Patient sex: F
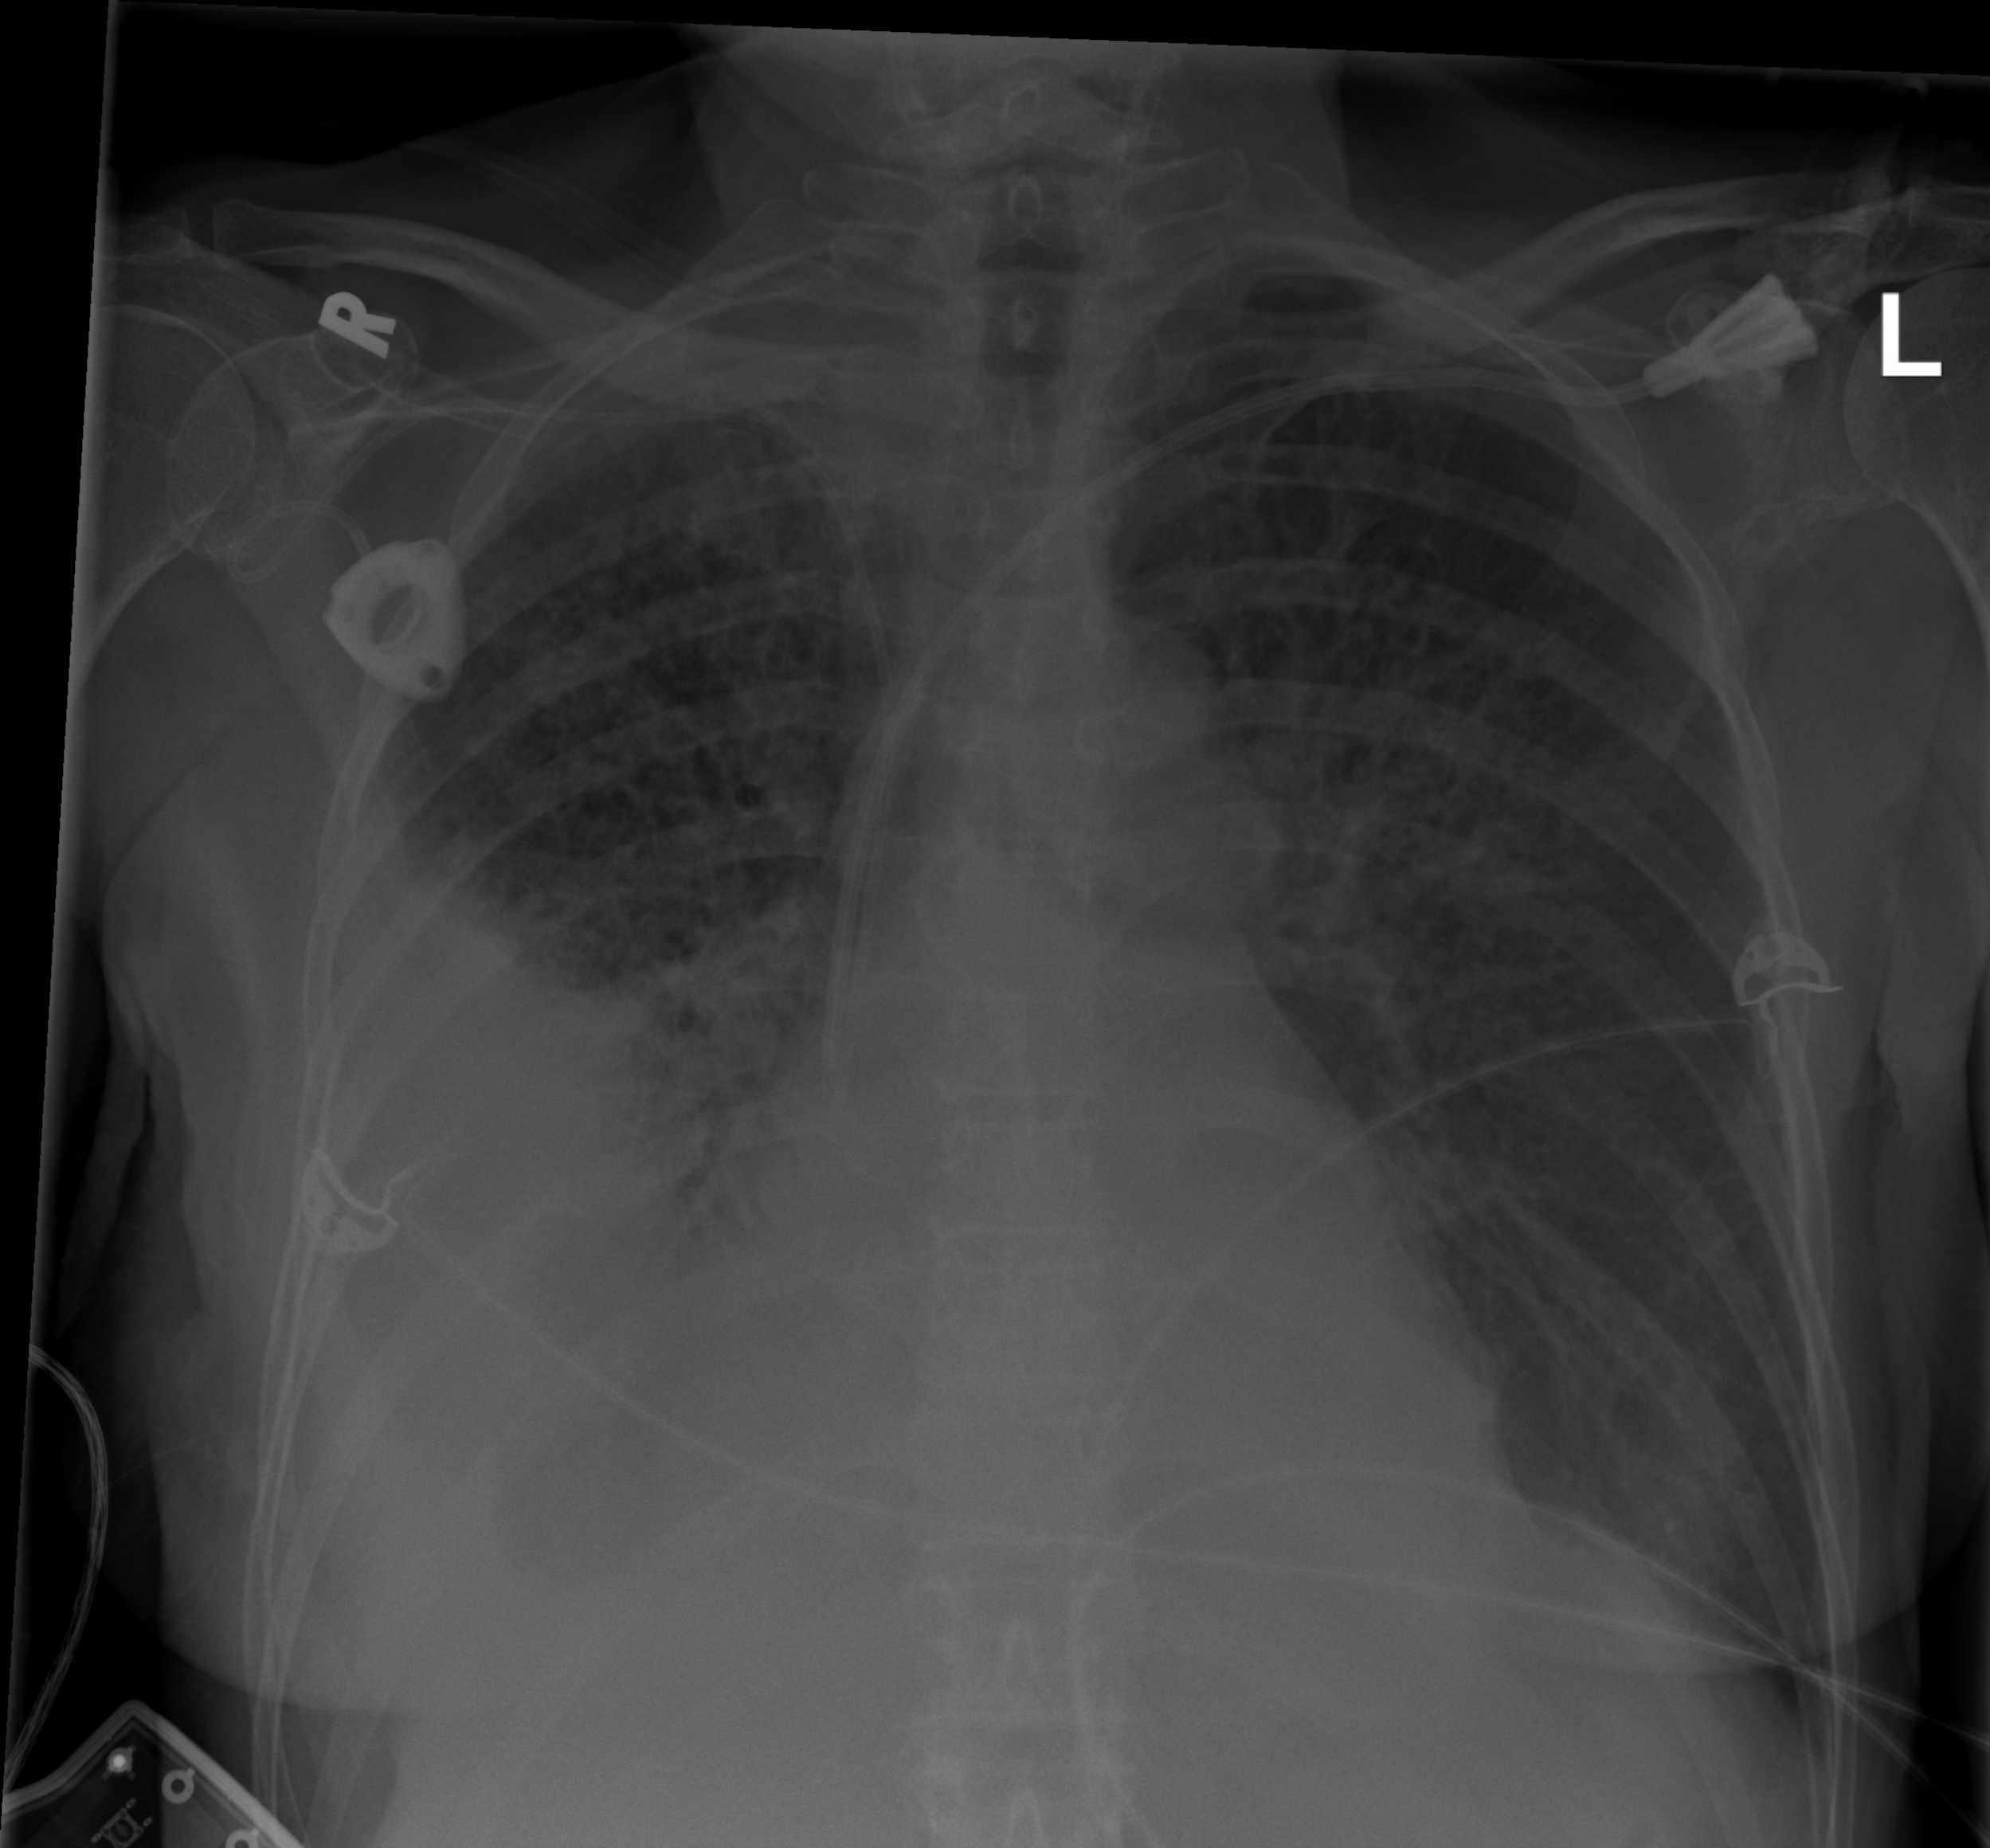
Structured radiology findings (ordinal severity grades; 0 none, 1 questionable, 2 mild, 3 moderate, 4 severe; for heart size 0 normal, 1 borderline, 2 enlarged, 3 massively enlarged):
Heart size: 2
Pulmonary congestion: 2
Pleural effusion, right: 3
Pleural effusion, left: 1
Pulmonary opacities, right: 0
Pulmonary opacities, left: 0
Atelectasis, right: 3
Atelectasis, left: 2